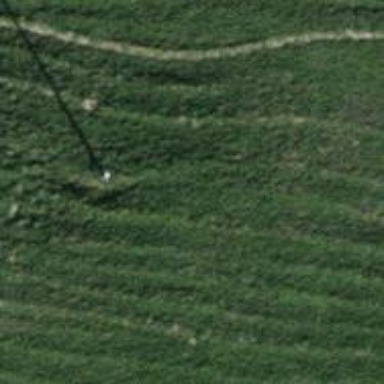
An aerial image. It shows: Power pole.